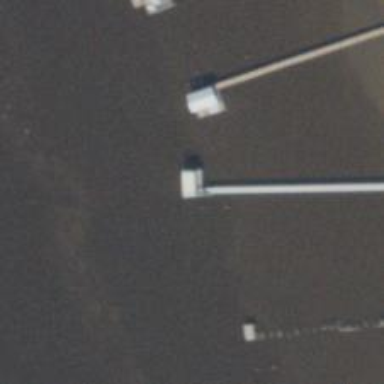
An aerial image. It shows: Man-made pier.